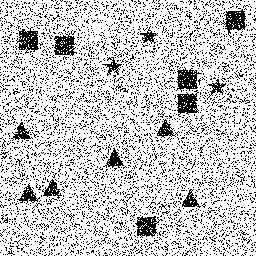
Squares: 6
Triangles: 6
Stars: 3
Total shapes: 15